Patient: sex M, age 46
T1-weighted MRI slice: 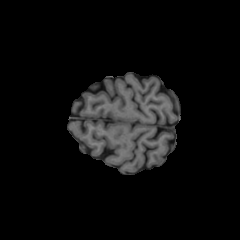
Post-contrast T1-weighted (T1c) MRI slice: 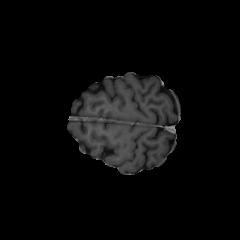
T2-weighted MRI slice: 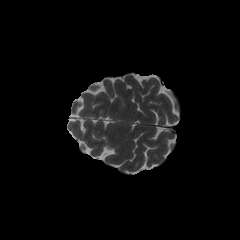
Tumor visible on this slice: no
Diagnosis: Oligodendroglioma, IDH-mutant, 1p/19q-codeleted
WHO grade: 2